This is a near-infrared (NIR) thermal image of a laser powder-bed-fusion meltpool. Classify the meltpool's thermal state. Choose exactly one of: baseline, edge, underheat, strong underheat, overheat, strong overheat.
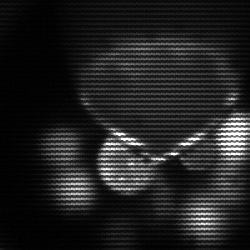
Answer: edge